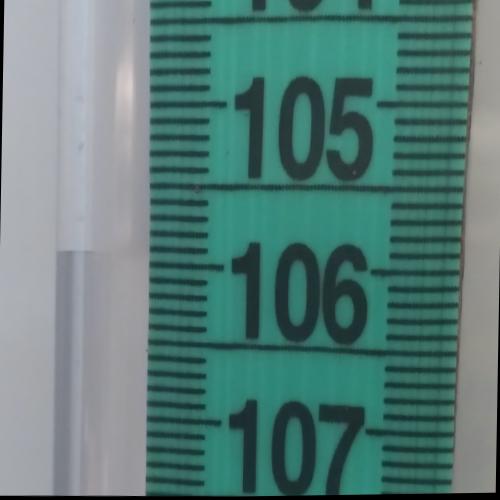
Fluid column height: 105.9 cm